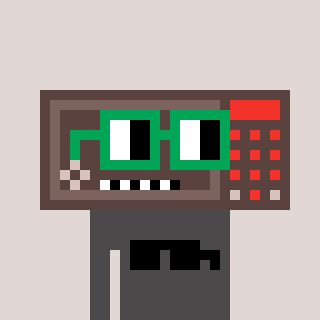
a pixel art character with square green glasses, a wallsafe-shaped head and a grayscale-colored body on a warm background